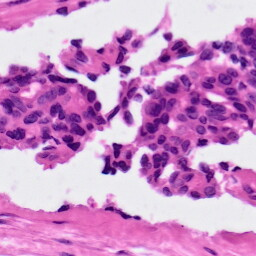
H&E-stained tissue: Ovarian